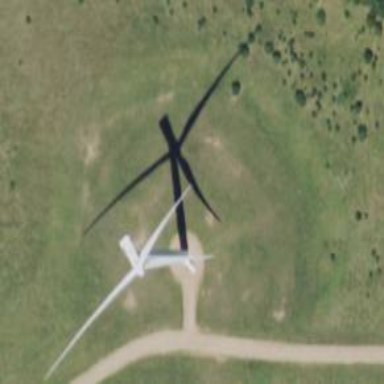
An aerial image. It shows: Wind turbine generator that utilizes wind as its source for generating electricity. It is of the horizontal axis type.